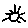
Label: sun